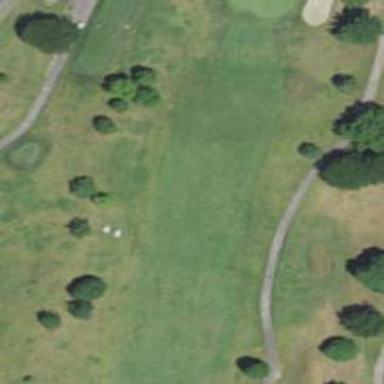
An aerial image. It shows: Golf hole.